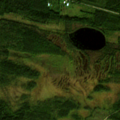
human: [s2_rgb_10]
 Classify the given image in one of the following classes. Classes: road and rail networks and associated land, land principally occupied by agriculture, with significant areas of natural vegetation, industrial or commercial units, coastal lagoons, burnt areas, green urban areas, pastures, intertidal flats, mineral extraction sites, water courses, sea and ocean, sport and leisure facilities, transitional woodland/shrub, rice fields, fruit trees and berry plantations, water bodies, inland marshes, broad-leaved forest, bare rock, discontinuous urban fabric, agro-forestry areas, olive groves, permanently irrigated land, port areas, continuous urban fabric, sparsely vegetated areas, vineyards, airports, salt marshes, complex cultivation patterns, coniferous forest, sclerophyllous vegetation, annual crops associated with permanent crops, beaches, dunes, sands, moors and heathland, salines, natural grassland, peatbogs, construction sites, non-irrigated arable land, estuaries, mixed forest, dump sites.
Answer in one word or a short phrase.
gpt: coniferous forest, mixed forest, transitional woodland/shrub, peatbogs